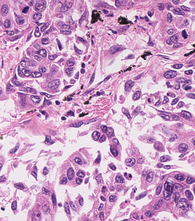
Tumor epithelial tissue: yes
Tumor-associated stroma tissue: yes
Normal tissue: no